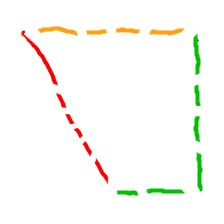
Shape: trapezoid